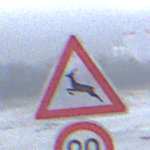
Verkehrszeichen: WildwechselRechts
Zusatzzeichen unten: Geschwindigkeit80
Umgebung: Outdoor, Suburban
Tageszeit: MorningAfternoon
Wetter: Overcast
Licht: Natural
Jahreszeit: NotSpecified
Kontrast: LowContrast